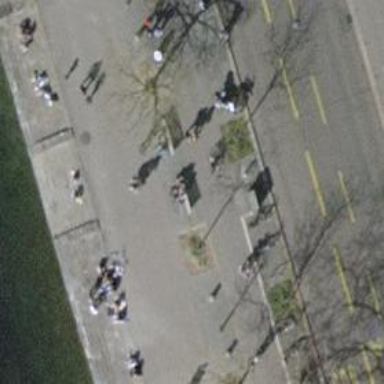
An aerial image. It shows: Bicycle repair station.